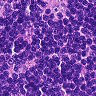
Metastatic tissue present: no